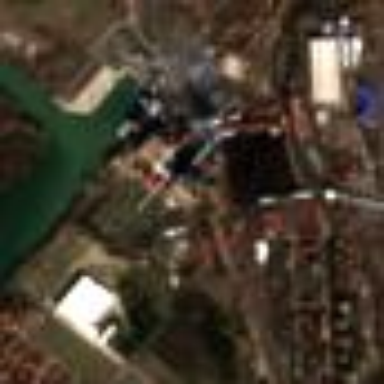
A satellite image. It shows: Industrial area with coal power plant.